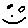
Label: smiley face